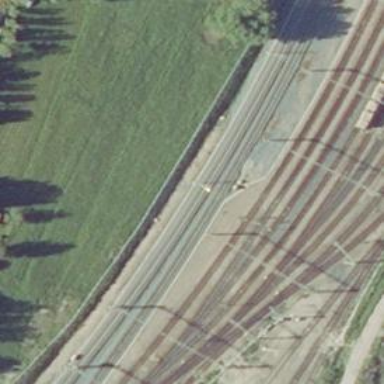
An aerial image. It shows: Railway with continuous electrified contact lines.